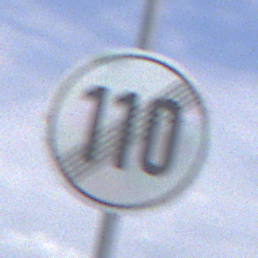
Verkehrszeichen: EndeGeschwindigkeit110
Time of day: Midday
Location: Outdoor (Nature)
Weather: PartlyCloudy
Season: NotSpecified
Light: Natural